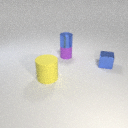
large yellow rubber cylinder in front of small purple rubber cylinder